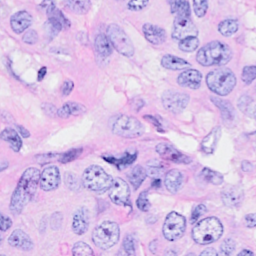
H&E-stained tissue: Breast